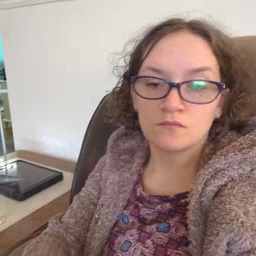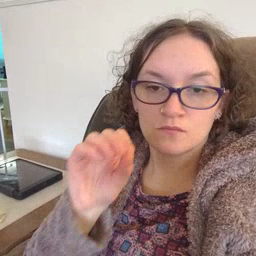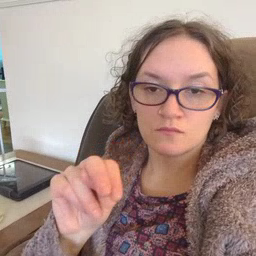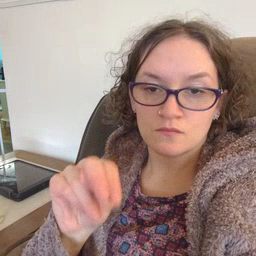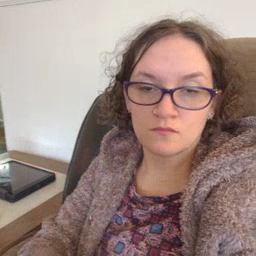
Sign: on